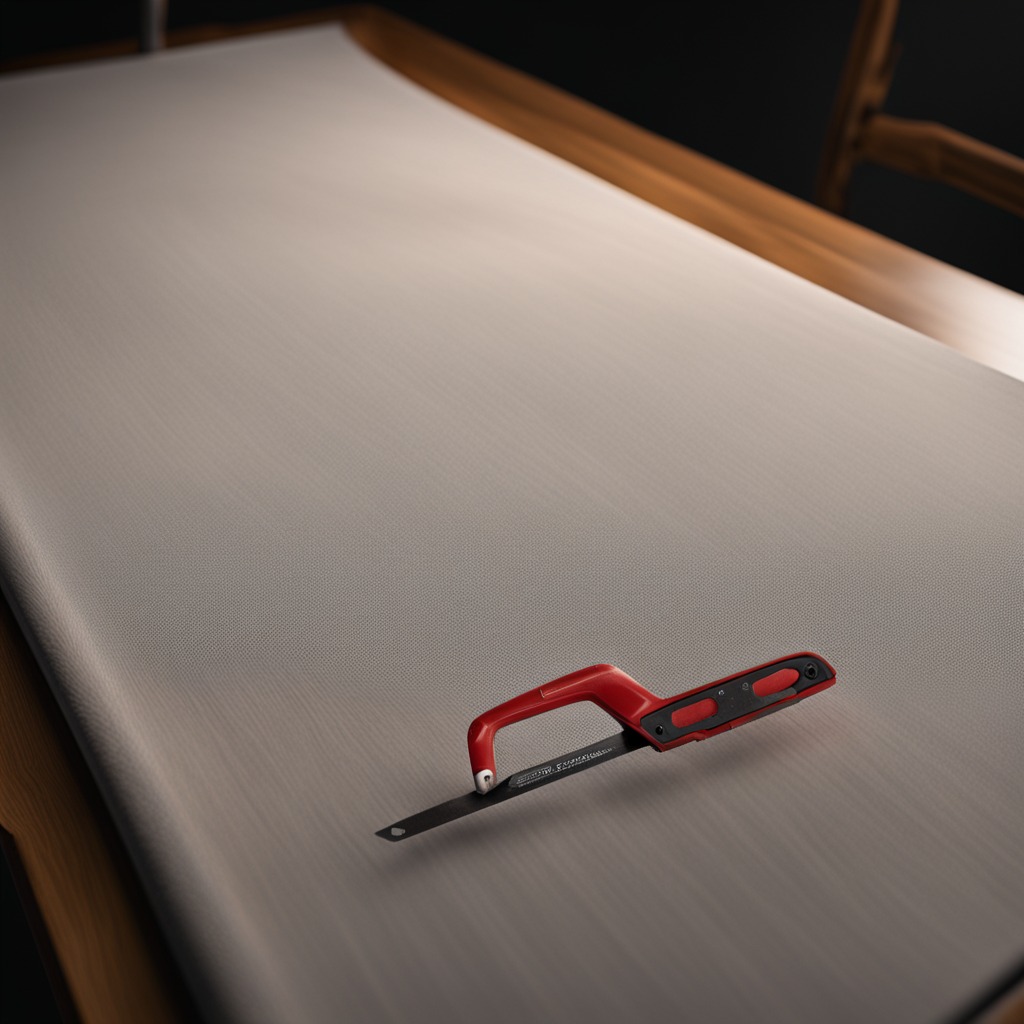
A metal saw is lying on the wooden table.